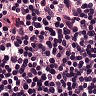
Metastatic tissue present: no